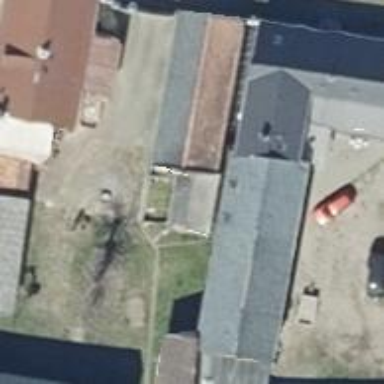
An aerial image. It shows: House with multiple parts.